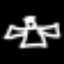
Label: angel